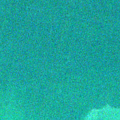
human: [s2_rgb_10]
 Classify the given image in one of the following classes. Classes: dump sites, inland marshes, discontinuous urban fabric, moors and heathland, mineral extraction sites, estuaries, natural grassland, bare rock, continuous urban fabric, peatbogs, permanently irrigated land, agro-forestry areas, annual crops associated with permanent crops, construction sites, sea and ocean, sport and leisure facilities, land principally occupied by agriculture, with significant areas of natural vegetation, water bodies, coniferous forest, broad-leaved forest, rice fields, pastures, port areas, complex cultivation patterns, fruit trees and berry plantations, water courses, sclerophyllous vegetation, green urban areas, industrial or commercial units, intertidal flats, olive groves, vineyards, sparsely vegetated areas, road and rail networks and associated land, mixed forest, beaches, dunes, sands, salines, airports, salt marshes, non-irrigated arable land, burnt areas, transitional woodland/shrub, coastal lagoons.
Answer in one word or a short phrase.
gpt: sea and ocean